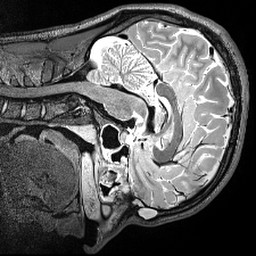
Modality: T2w
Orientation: sagittal
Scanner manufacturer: siemens
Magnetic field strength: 3 T
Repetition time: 3.2 s
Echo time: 0.566 s